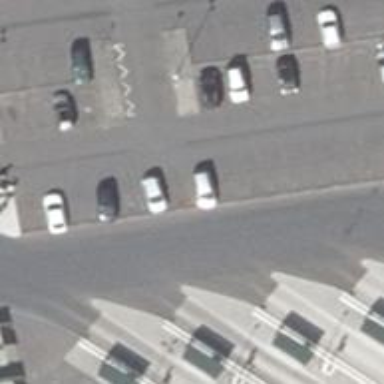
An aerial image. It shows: Asphalt road designated for service vehicles.